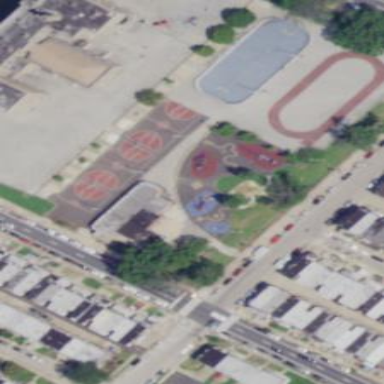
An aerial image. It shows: Playground area for leisure activities on the land.